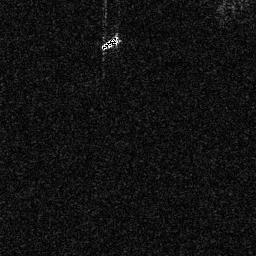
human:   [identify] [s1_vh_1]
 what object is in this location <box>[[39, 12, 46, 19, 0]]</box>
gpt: <ref>1 small ship at the top</ref>